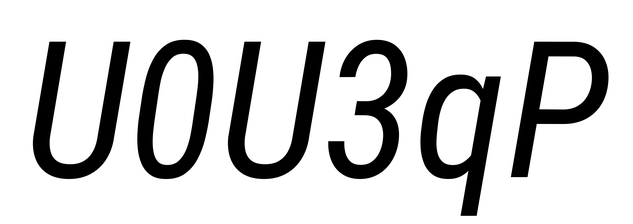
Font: Roboto-Italic_Condensed_Italic